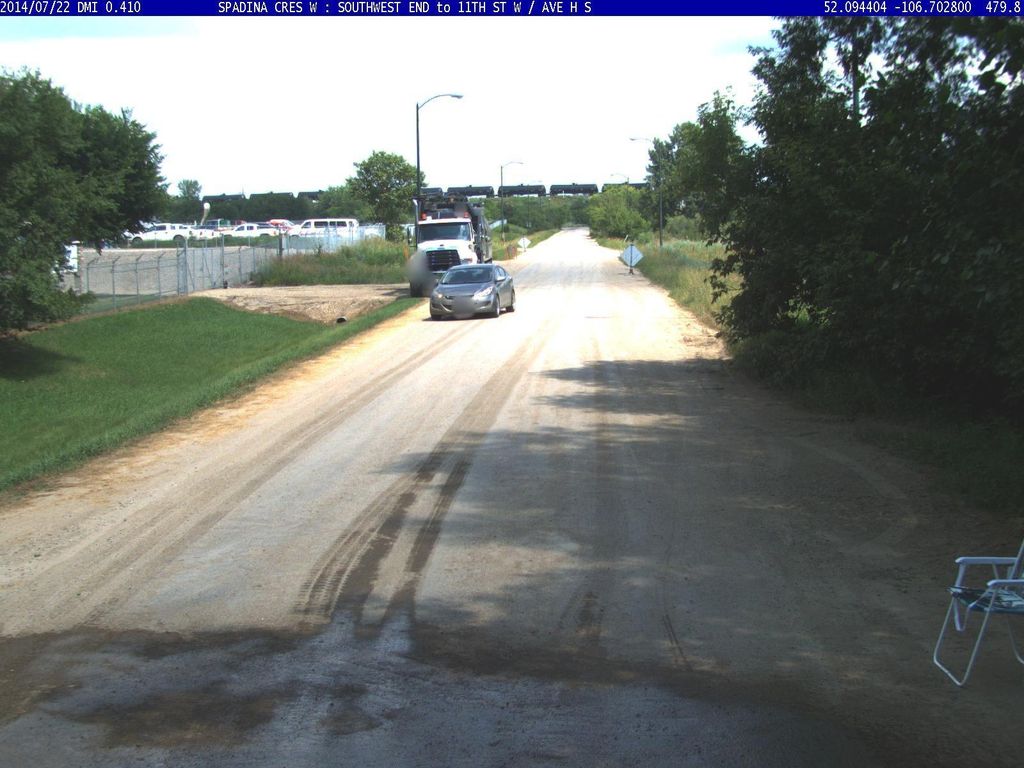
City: saskatoon